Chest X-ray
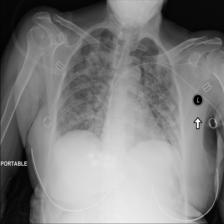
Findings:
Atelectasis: negative
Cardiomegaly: negative
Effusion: negative
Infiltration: negative
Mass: negative
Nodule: negative
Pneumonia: negative
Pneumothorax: negative
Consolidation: negative
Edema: negative
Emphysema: negative
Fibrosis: negative
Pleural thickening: negative
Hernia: negative